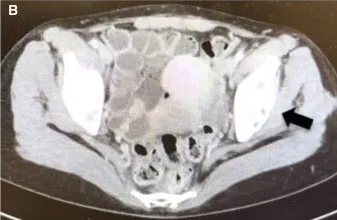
Show sclerotic changes at 6 months postoperatively.
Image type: radiology (ct)